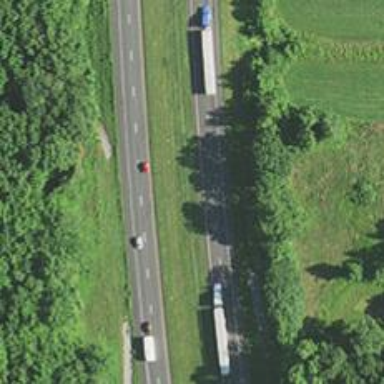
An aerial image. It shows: View of motorway.